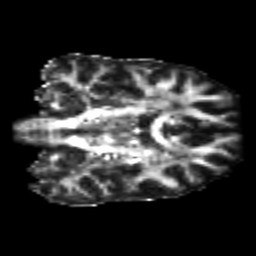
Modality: FA
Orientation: coronal
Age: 25
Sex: male
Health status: healthy
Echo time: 0.074 s